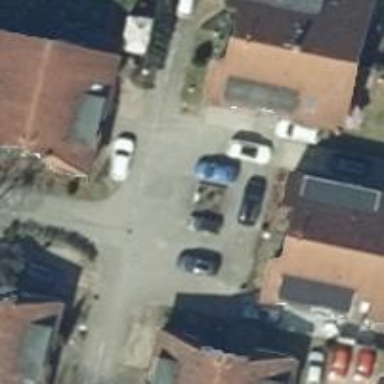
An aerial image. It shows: Living street.